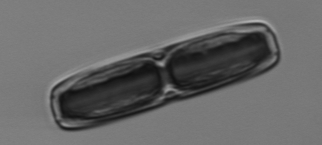
Label: Ephemera